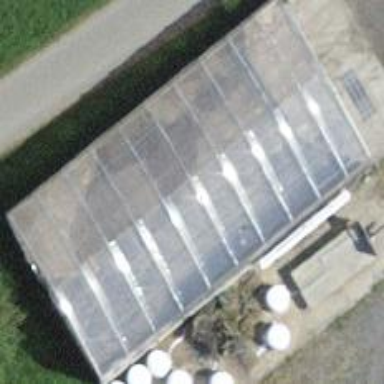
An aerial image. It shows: Greenhouse.